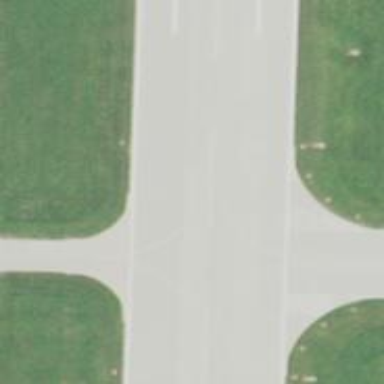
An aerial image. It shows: Image of taxiway at airport.